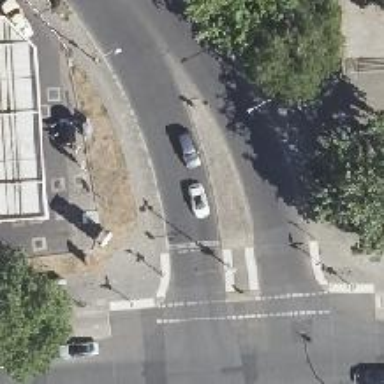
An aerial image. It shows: Road with traffic signals.